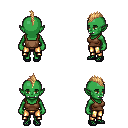
a pixel art fantasy rpg character, female body template, orc, green skin, brown pirate shirt, gold greaves, light blonde mohawk hairstyle, ghillies, four views (front, back, left, right), 2x2 character sprite sheet, small pixel art, hard edges, no anti-aliasing